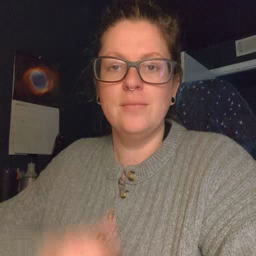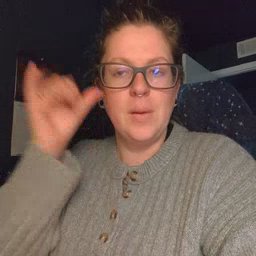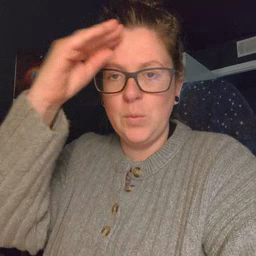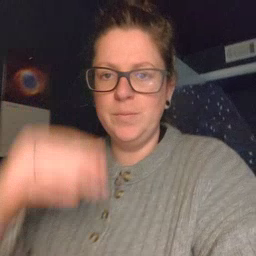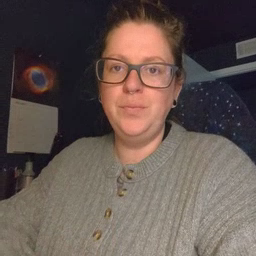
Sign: cowboy